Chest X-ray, AP view. Patient: 33 years old, sex M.
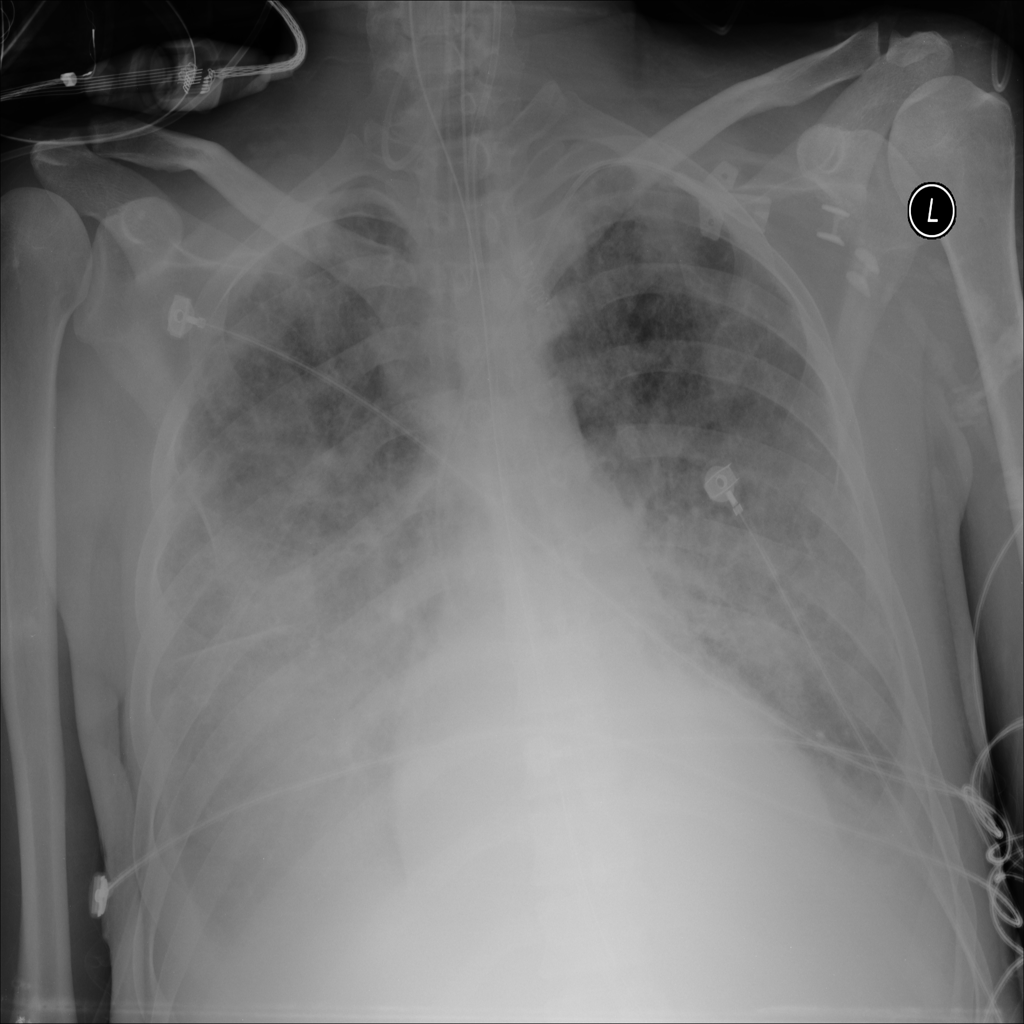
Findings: Infiltration